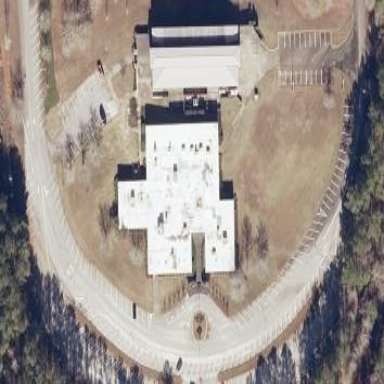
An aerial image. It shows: College building.